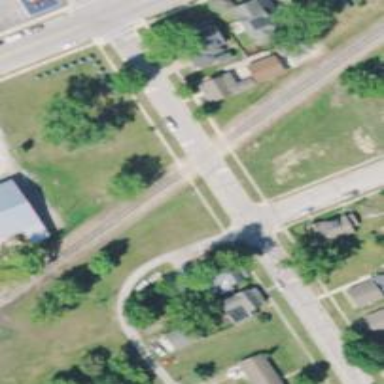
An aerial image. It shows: Railway crossing.